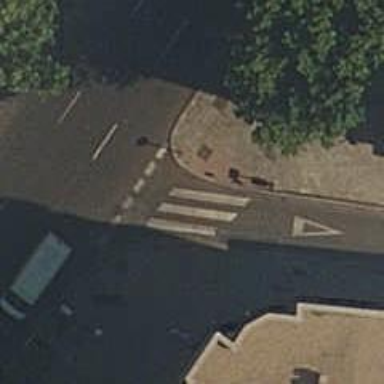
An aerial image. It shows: Uncontrolled zebra crossing on the road.